Field crop: maize
Growth stage: 1
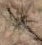
Species: salsola